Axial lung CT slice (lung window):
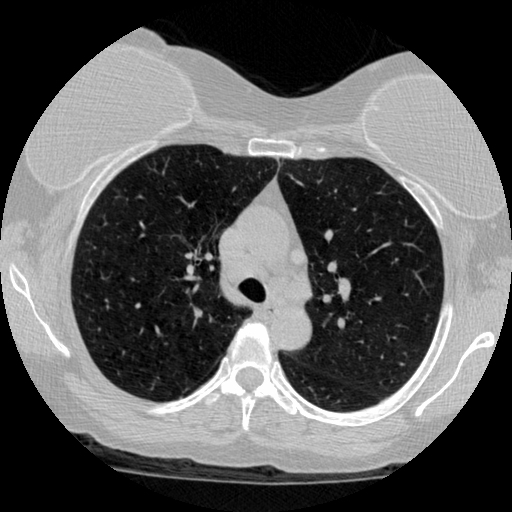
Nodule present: no